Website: crate-barrel
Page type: review-order
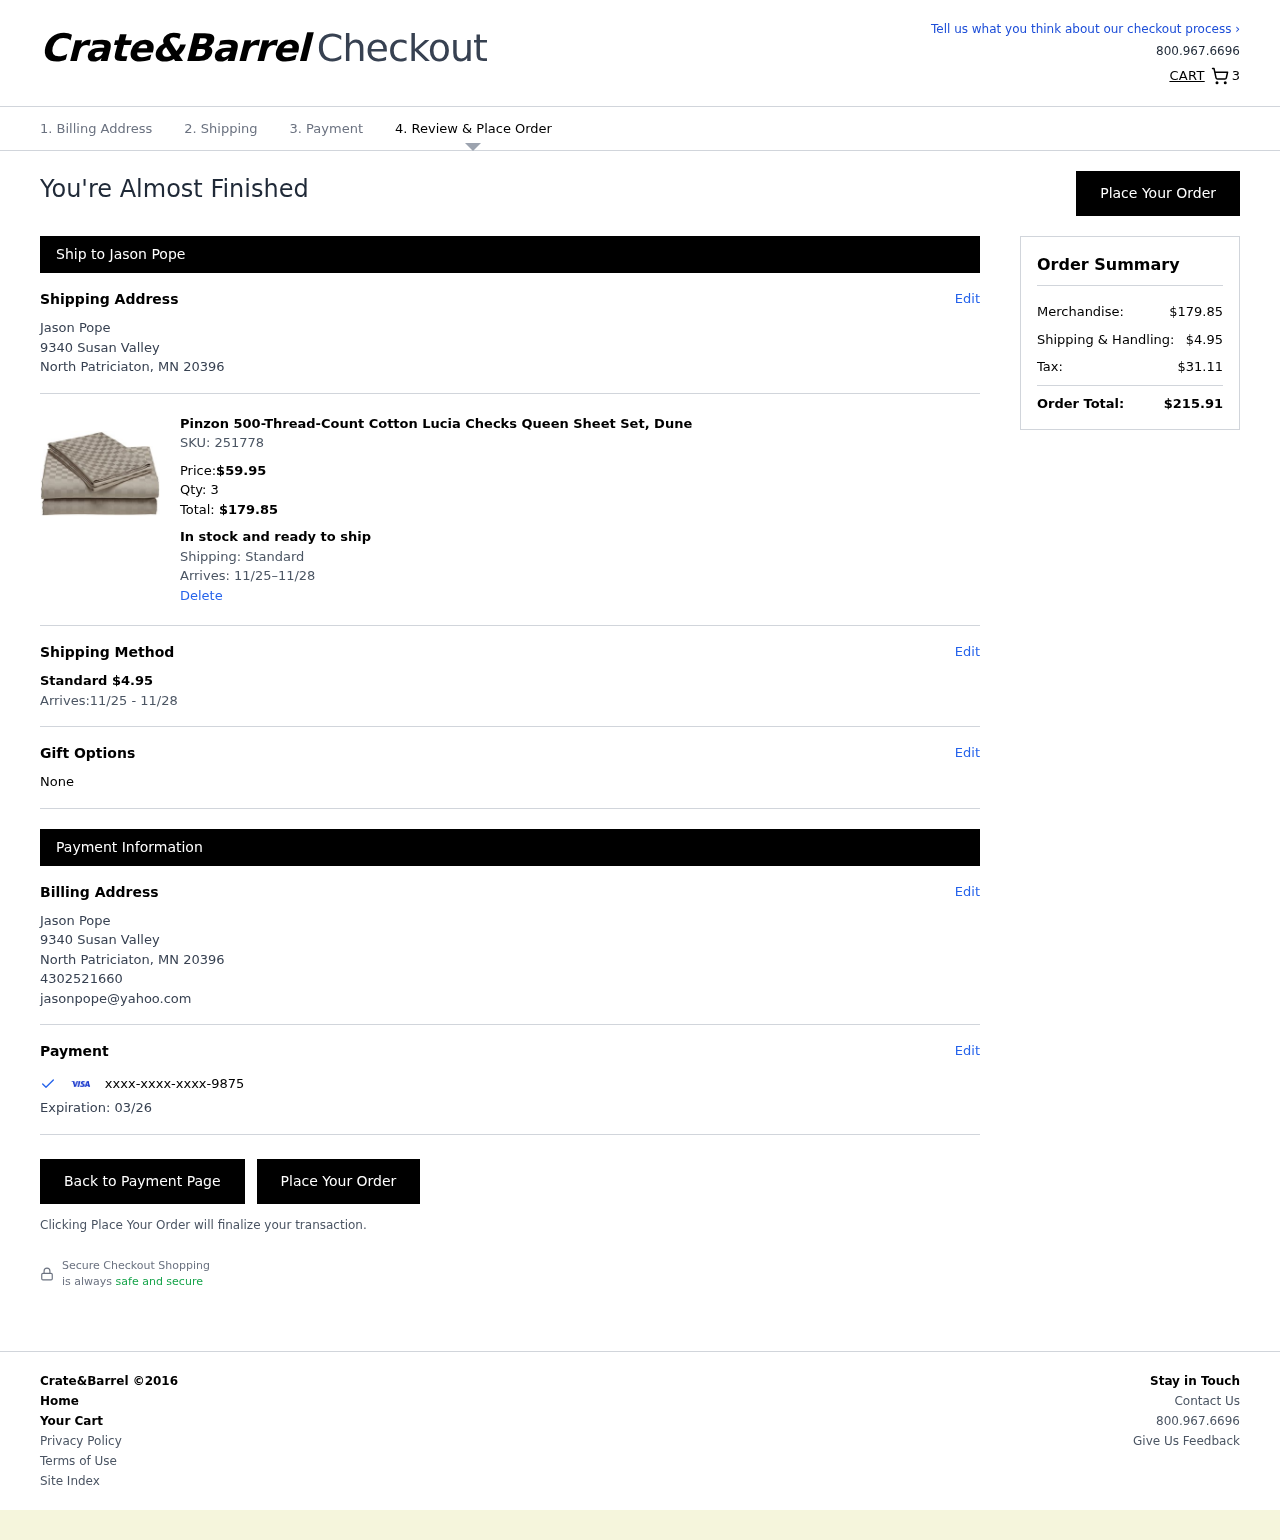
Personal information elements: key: PII_CARD_EXPIRY
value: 03/26
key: PII_CARD_LAST4
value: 9875
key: PII_EMAIL
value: jasonpope@yahoo.com
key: PII_FULLNAME
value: Jason Pope
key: PII_PHONE
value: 4302521660
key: PII_FIRSTNAME
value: Jason
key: PII_LASTNAME
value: Pope
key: PII_FULLNAME2
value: Jason Pope
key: PII_FULLNAME3
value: Jason Pope
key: PII_FIRSTNAME2
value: Jason
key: PII_FIRSTNAME3
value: Jason
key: PII_LASTNAME2
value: Pope
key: PII_LASTNAME3
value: Pope
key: PII_FIRSTNAME_DERIVED
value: Jason
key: PII_LASTNAME_DERIVED
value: Pope
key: PII_FULLNAME_DERIVED
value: Jason Pope
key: PII_NAME_FULL_DERIVED
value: Jason Pope
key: PII_STREET
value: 9340 Susan Valley
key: PII_CITY
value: North Patriciaton
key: PII_STATE_ABBR
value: MN
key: PII_POSTCODE
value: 20396
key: PII_POSTCODE_FULL
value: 20396
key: PII_POSTCODE_NUMERIC
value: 20396
Product elements: key: PRODUCT1_NAME
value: Pinzon 500-Thread-Count Cotton Lucia Checks Queen Sheet Set, Dune
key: PRODUCT1_PRICE
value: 59.95
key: PRODUCT1_QUANTITY
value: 3
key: PRODUCT1_TOTAL
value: $179.85
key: PRODUCT_SKU_ID
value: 251778
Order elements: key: ORDER_NUM_ITEMS
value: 3
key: ORDER_DELIVERY_RANGE
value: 11/25–11/28
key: ORDER_SHIPPING_COST2
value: $4.95
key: ORDER_DELIVERY_RANGE2
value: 11/25 - 11/28
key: ORDER_SUBTOTAL
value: $179.85
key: ORDER_SHIPPING_COST3
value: $4.95
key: ORDER_TAX
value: $31.11
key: ORDER_TOTAL
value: $215.91